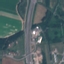
Land use / land cover class: Highway